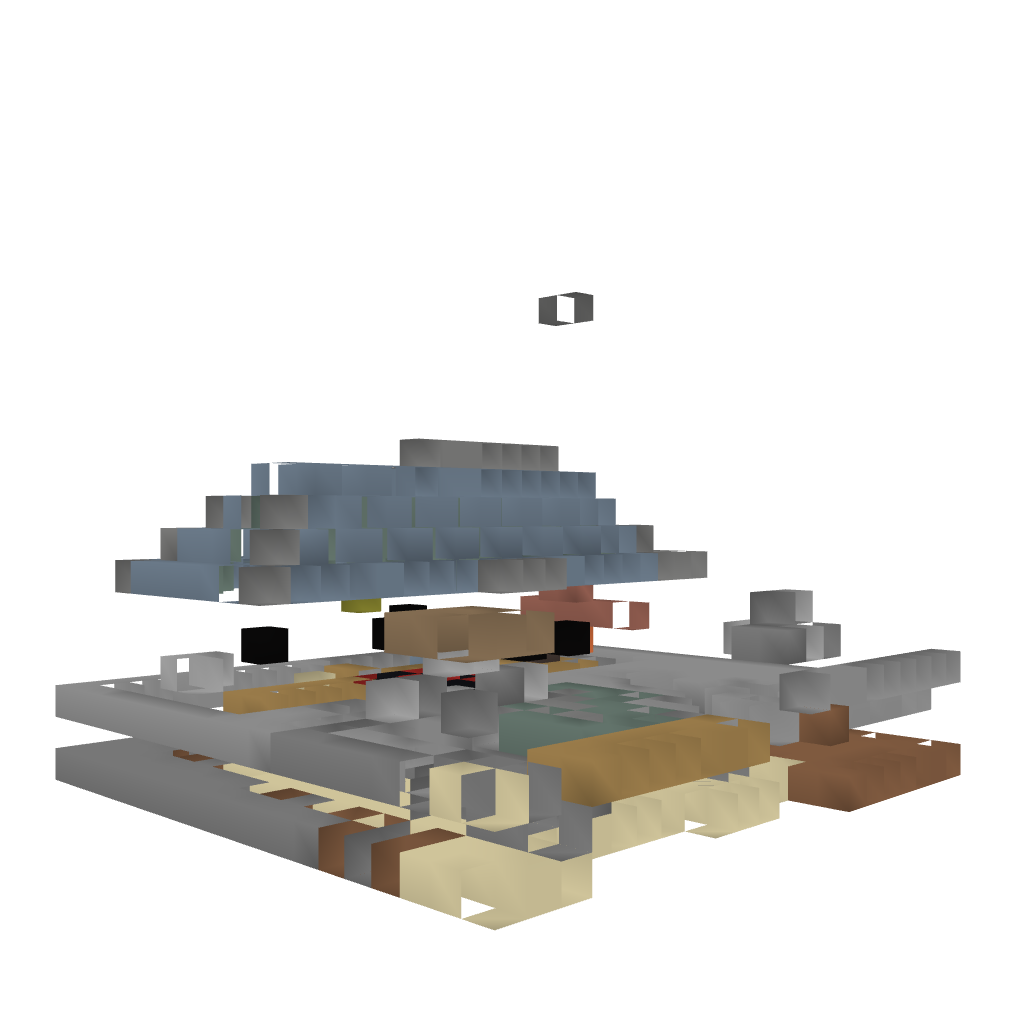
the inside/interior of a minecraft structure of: Cozy house